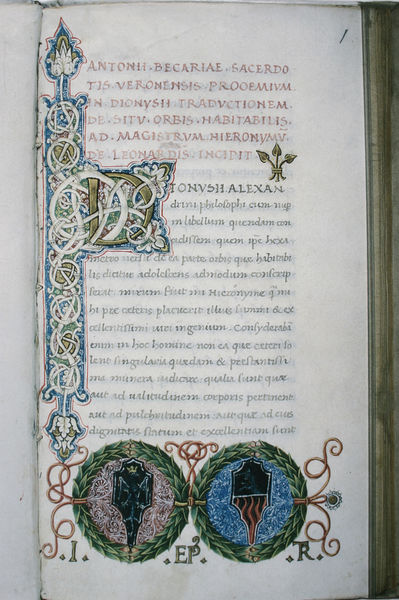
Titel: Traktat von Dionisius Alexandrinus "De situ Orbis" (cc. 1r-43v), Die Beschreibung der Welt
Standort: Trient
Institution: Castello del Buonconsiglio
Schlagwörter: blau, blätter, feuer, laub, weiß, grün, blume, blumen, braun, bunt, schmuck, schwarz, zeichen, zeichnung, rot, malerei, muster, ornament, alt, bibel, geschichte, rahmen, stein, bild, kirche, gold, blatt, pflanze, pflanzen, england, krone, rosa, schön, kreis, rund, ranken, schrift, bilder, papier, italien, zwei, bündel, farben, farbe, grafik, graphik, weis, rand, blue, fancy, red, religious, white, black, green, old, dekor, floral, ornamente, verzierung, decorative, print, schriftzeichen, fotografie, buch, kloster, flammen, druck, initialen, seite, illustration, text, buchstabe, buchstaben, kreise, initiale, kranz, lorbeerkranz, lilie, tinte, ranke, buchdruck, buchseite, photo, wappen, schnörkel, seiten, roman, griechisch, mönch, mönche, kränze, zeilen, urkunde, drawing, paper, emblem, ornamentik, bird, miniatur, pfeil, pflanzlich, verzierungen, writing, lettern, illustriert, handschrift, pfeile, letters, letter, klasse, fledermaus, gebetbuch, akantus, leaves, latein, lateinisch, art, ornaments, italienisch, abschnitte, medieval, circle, circles, initial, lines, keltisch, fire, book, buchmalerei, leaf, majuskel, kelten, verziehrungen, evangeliar, inkunabel, blocksatz, blu, magic, liste, satz, irisch, versalien, irland, großbuchstaben, folio, page, gutenberg, sacred, latin, bekannt, vines, alexan, abkürzungen, volume, words, buchruck, abschrift, lindenblatt, manuscript, blumen ranken, r, i, e, d, illustrierung, embelm, kranbz, ep, iepr, .i., antonii, karolingische minuskel, laurels, vellum, language, versal, manuskriptum, word, illuminated, celtic, irish, sytalin, alex, antoni#, antoni, becariae, uniziale, gold#, celts, red', coats of arms, ornamental motif, lateiniscch